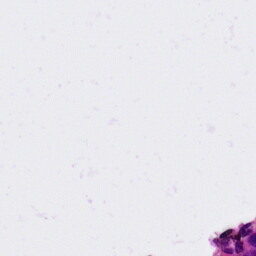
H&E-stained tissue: Ovarian